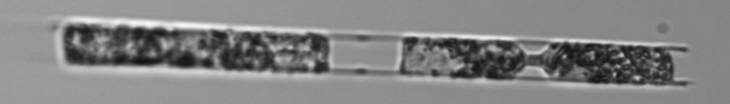
Label: Hemiaulus